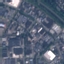
Land use / land cover class: Industrial